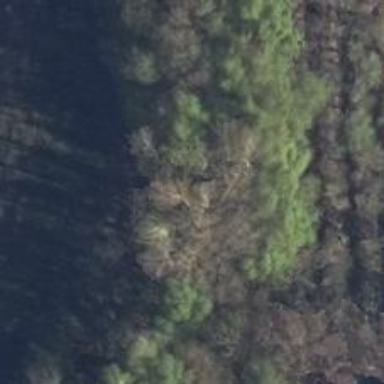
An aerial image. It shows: Row of trees in natural setting.